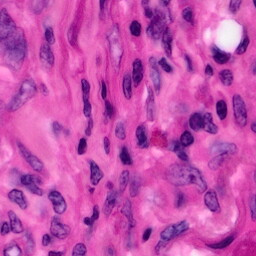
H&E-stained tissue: Pancreatic